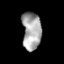
Tissue: prostate
Cell type: Myeloid cells
Senescence score: 0.7598
Nuclear area (px): 706
Mean DAPI intensity: 165.965